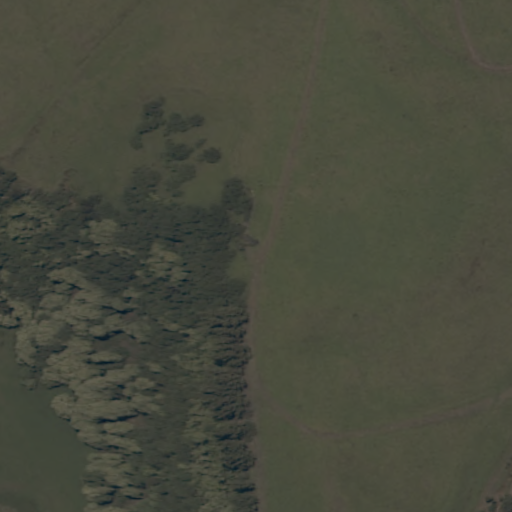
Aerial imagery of mountain in Hawaii named Makanau containing only unknown